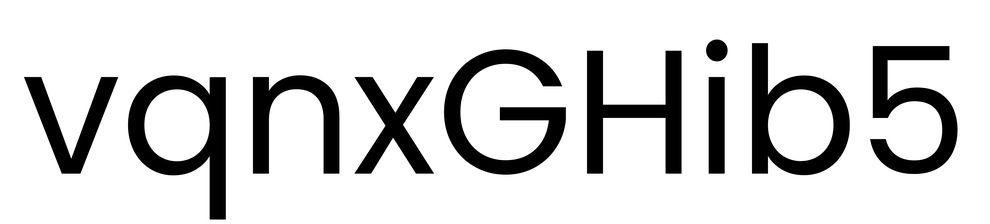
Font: Poppins-Regular